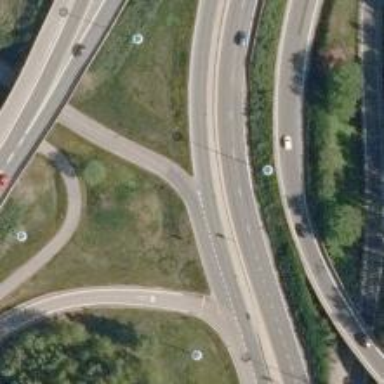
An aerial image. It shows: Tertiary trunk link road with asphalt surface.